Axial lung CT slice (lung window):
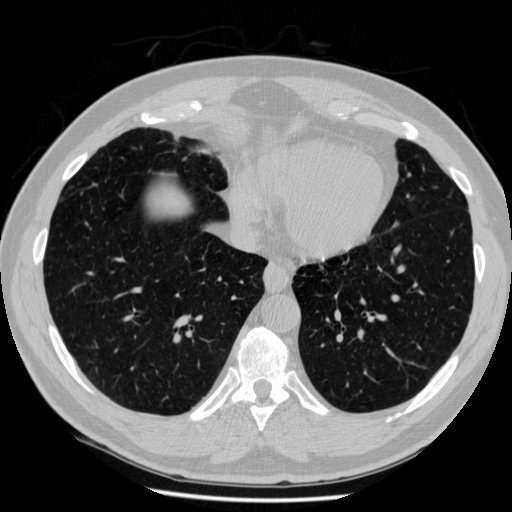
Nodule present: no